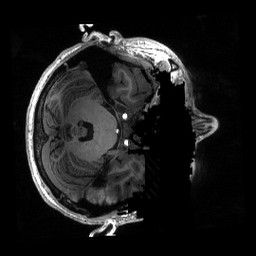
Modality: T1w
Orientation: axial
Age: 27
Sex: male
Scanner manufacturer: siemens
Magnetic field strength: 6.98 T
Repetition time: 2.53 s
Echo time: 0.00176 s